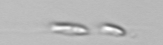
Label: Dinobryon